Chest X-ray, PA view. Patient: 67 years old, sex M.
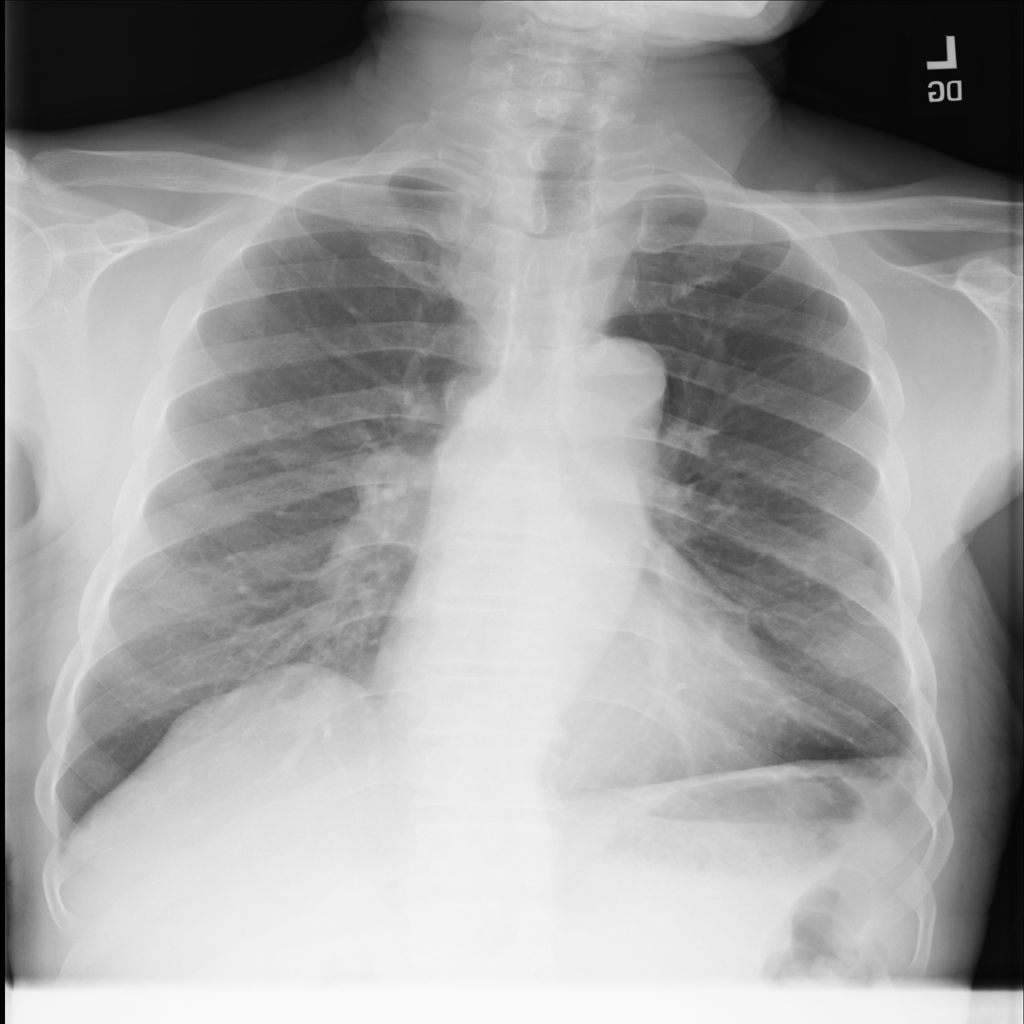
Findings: No Finding